Question: Something like this:

I am not sure how to code for this as I have only coded non-game apps. For instance how do you determine the best move after the player has made his move? I don't need the perfect moves, just challenging enough.
I don't know if I have to scan all the possible moves, etc. In a game like shown in the pic, the number of possible moves are very limited, right? So I could calculate them all. But I am not sure which one would be a better move, etc.
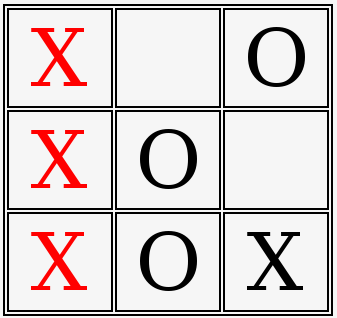
Answer: In a small, simple game like tic-tac-toe, you can build a tree, where:
- - -
Then X is searching for a move which will maximize the minimum result, knowing that O will search (on his subsequent turn) for a move which will minimize the maximum result, knowing that X will search (on his subsequent turn to that) for a move which will...
This is the minimax algorithm.
In Tic-Tac-Toe, the tree can only get 9 layers deep, and if you want to be slick, you can take advantage of some board symmetries and keep the computations and data structures manageable.
Note that for more complex games this will fail for one reason or another (chess is deterministic, but too large to handle this way; backgammon needs probabilistic techniques, etc) but many approaches are variations on this theme.